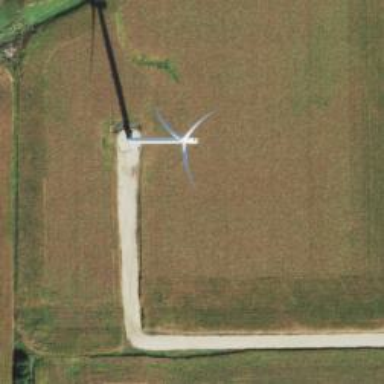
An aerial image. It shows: Wind generator powered by horizontal axis wind turbine.